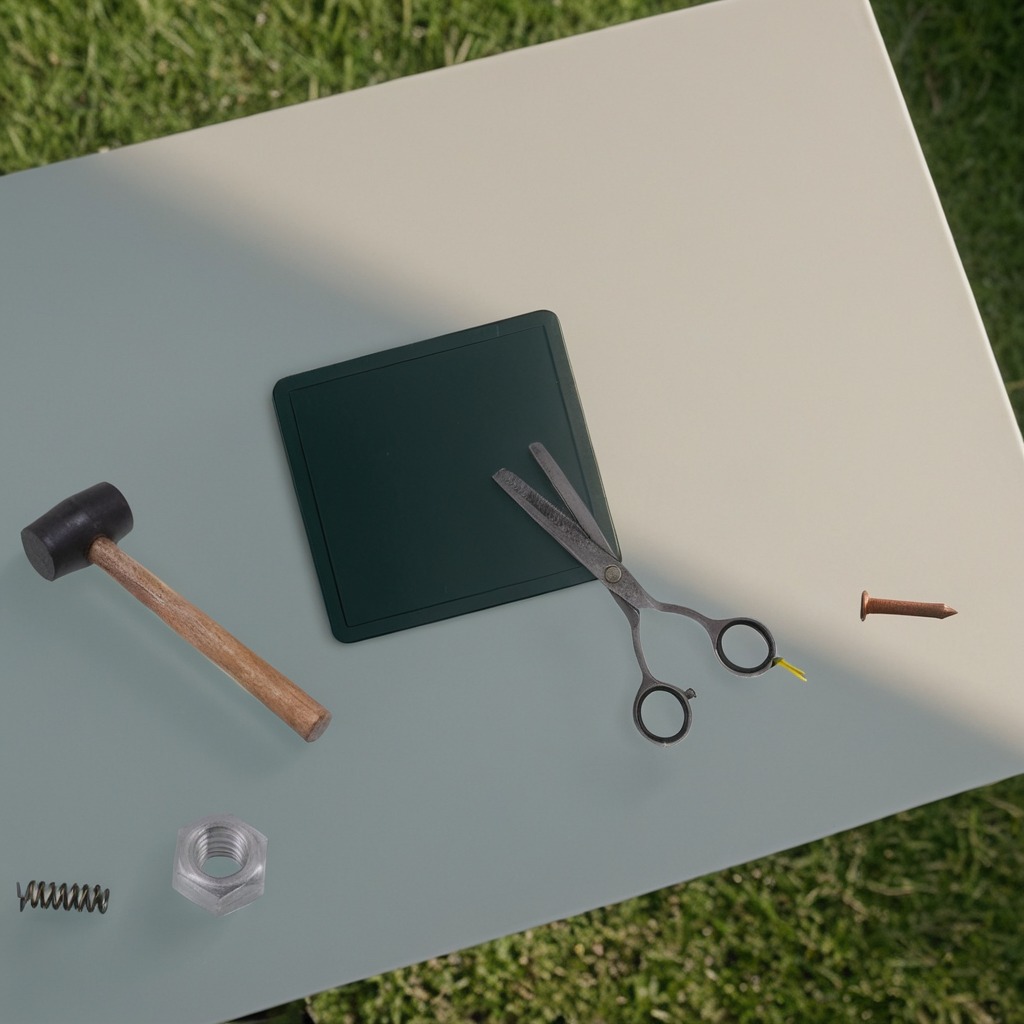
A hammer, an iron nail, a coiled metal spring, a metal nut, and a pair of scissors are lying on the table.